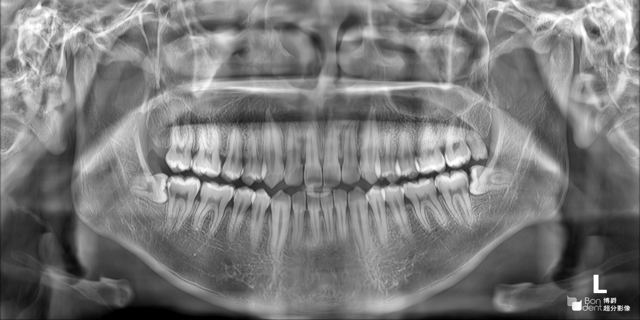
adult